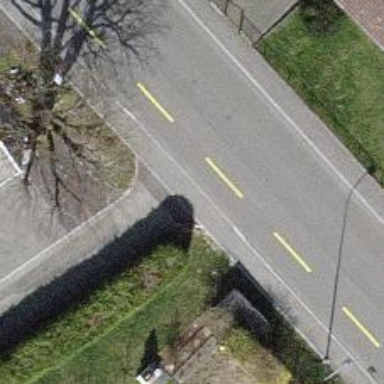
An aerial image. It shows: Crossing on the road.